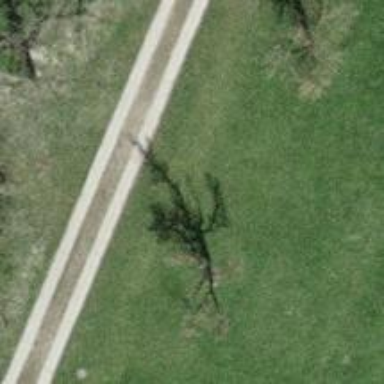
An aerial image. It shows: Beautiful tree in nature.